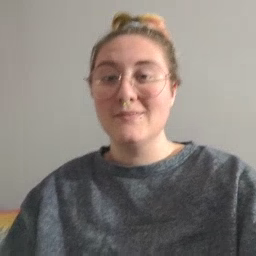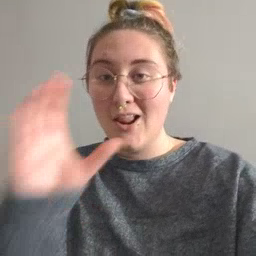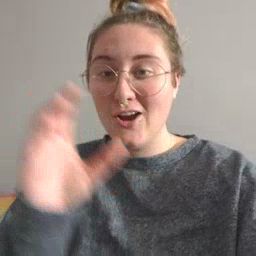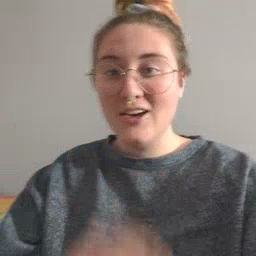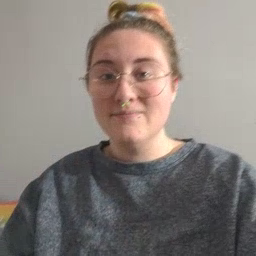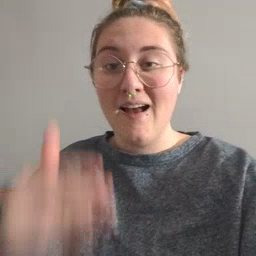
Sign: look